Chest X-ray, PA view. Patient: 84 years old, sex F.
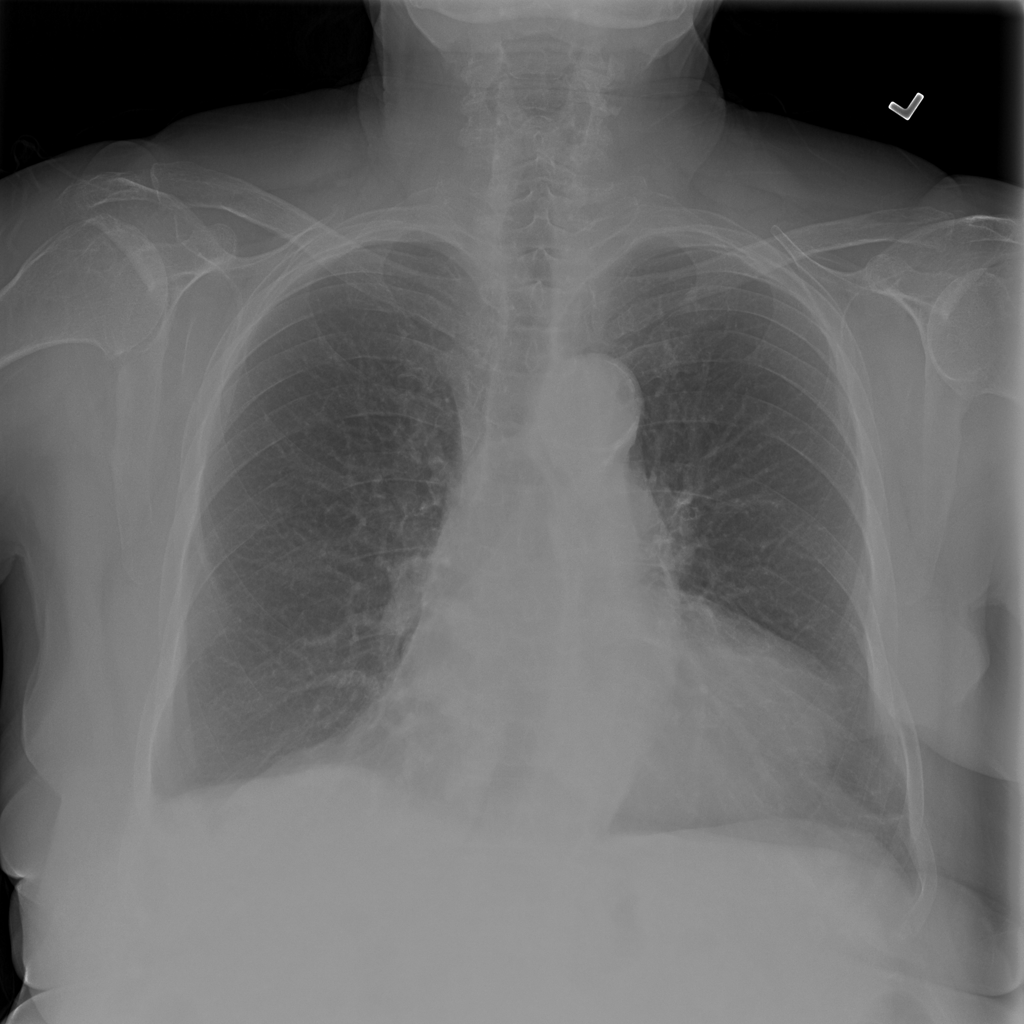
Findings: Infiltration, Mass